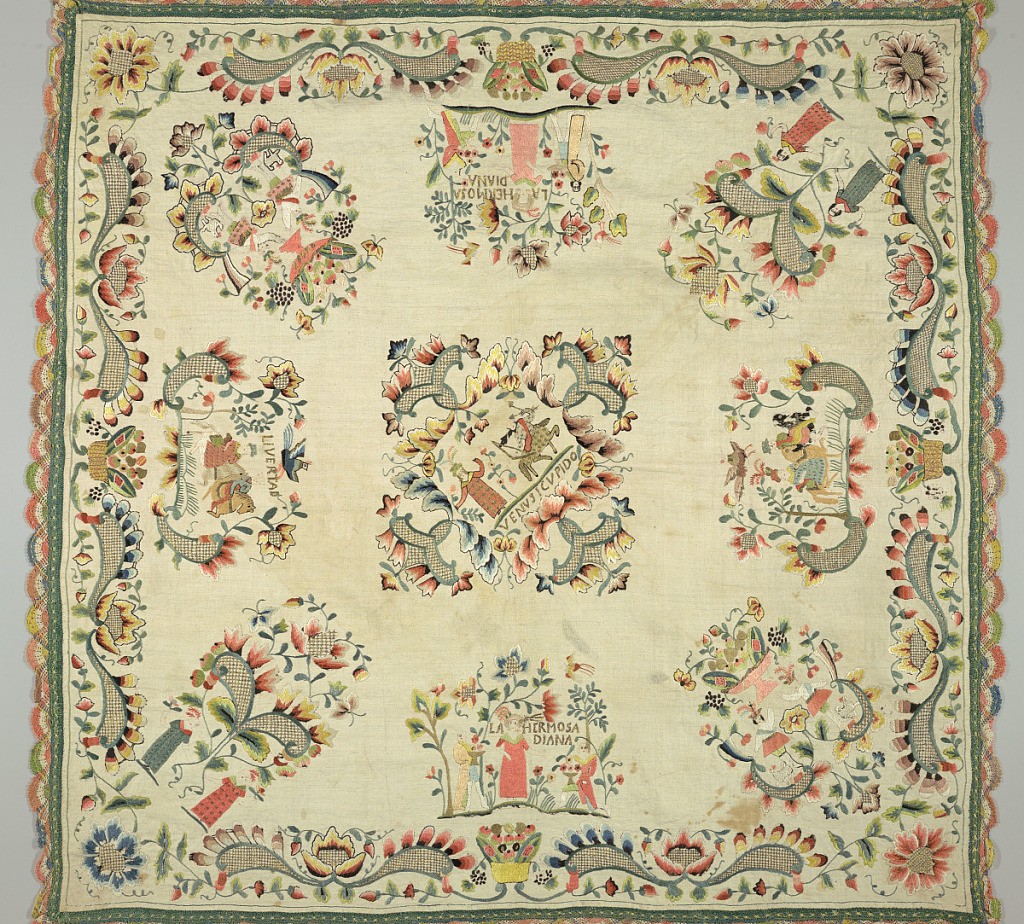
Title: Table cover
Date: mid–late 19th century
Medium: silk and metal wrapped silk thread, linen foundation Technique: satin, split, stem, and laid work stitches; bobbin lace
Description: Table cover with center scene depicting "Venus i Cupido" in elaborate frame. Surrounding center is eight scenes, two marked "La Hermosa Diana," and at each corner, one showing North American Indians (?); border of flowers, scrolls and cactus. Edged with bobbin lace in color.